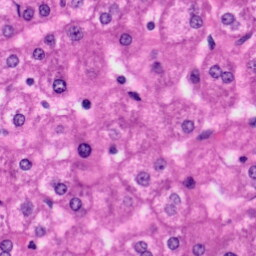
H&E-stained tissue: Liver